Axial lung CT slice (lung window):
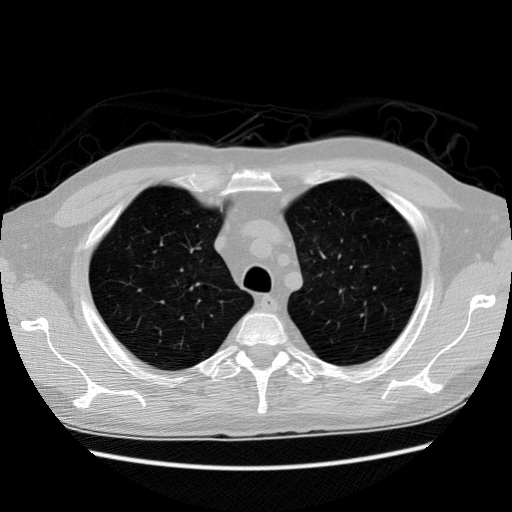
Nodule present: no